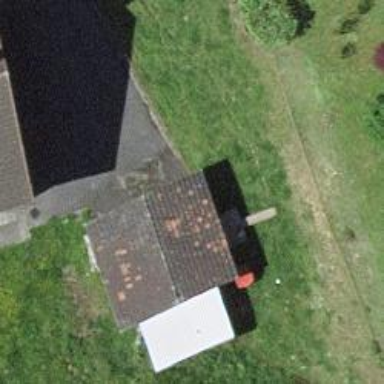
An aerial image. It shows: Simple house.